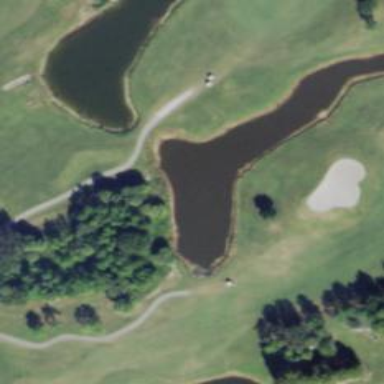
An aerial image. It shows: Golf fairway surrounded by grass.